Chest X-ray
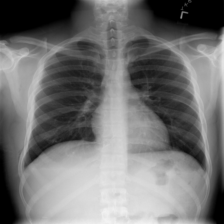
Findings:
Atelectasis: negative
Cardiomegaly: negative
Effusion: negative
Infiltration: negative
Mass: negative
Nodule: negative
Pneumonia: negative
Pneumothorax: positive
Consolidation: negative
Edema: negative
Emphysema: negative
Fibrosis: negative
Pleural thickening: negative
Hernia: negative